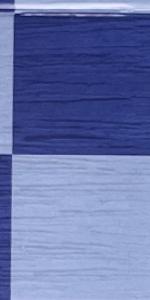
Label: Empty